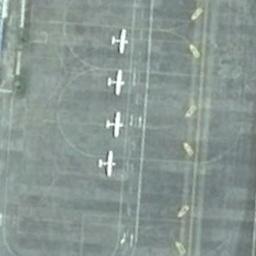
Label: airplane